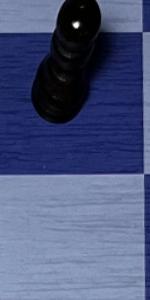
Label: Empty